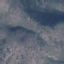
Land use / land cover class: HerbaceousVegetation